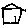
Label: house